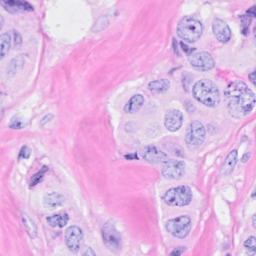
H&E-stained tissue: Breast